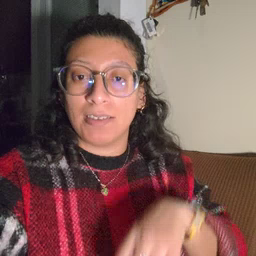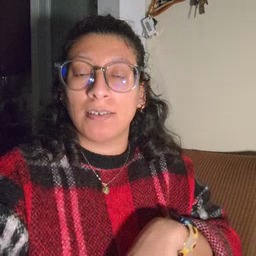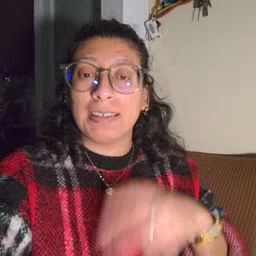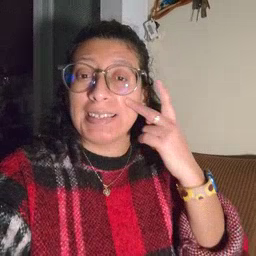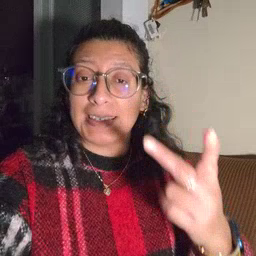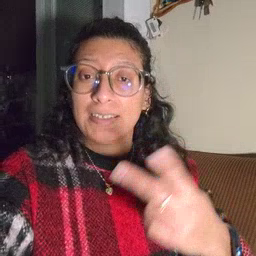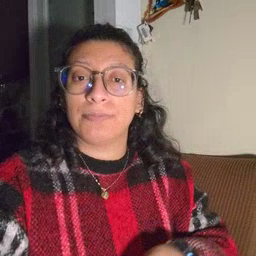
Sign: see